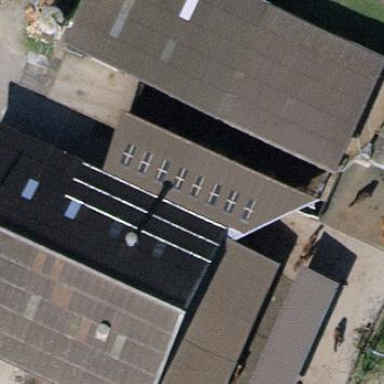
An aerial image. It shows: Barn with gabled roof.